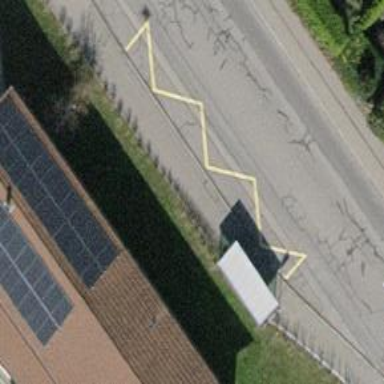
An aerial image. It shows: Sidewalk along the footway.